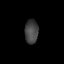
Tissue: lung
Cell type: Epithelial cells
Senescence score: 0.2393
Nuclear area (px): 319
Mean DAPI intensity: 67.016